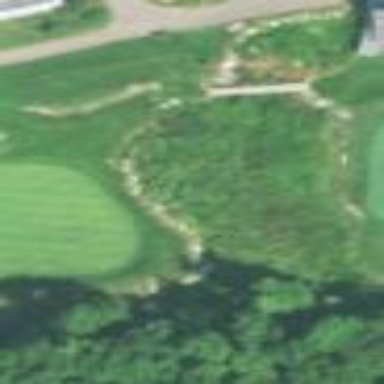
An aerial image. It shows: Water hazard in golf course. The hazard is natural water feature.